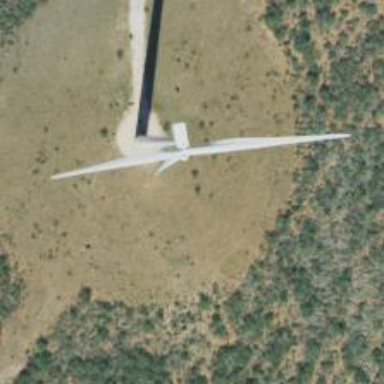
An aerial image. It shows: Wind generator powered by horizontal axis wind turbine.